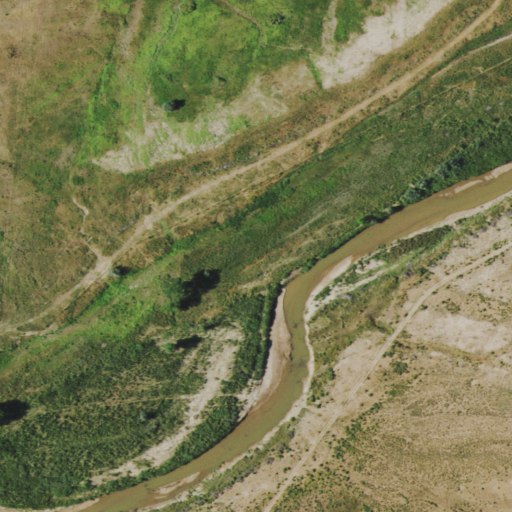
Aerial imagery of valley in Colorado named Paradox Valley containing woody wetlands, shrub, open water, herbaceous wetlands, and grassland